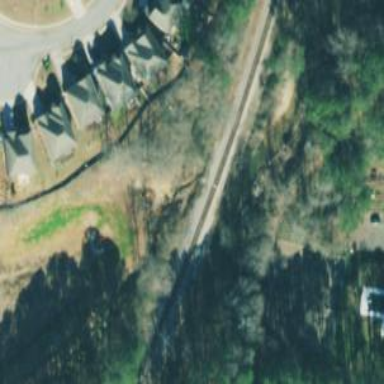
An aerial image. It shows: Railway track.